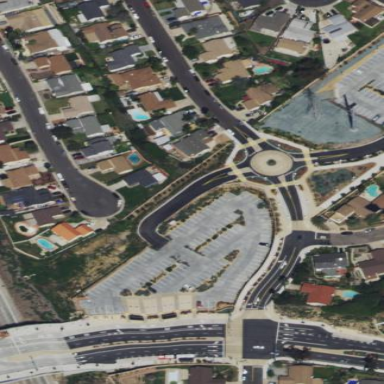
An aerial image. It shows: Parking area with asphalt surface designed for park and ride use.